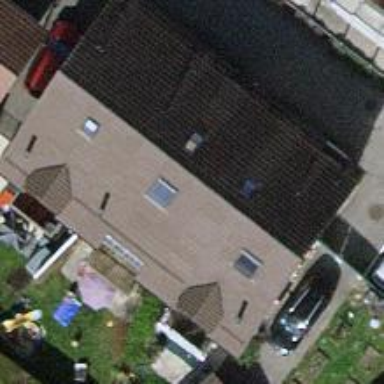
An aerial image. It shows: Detached building.